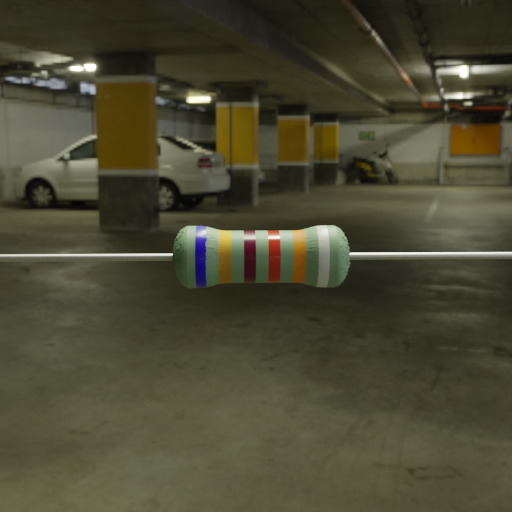
Resistor colour bands (in order): blue, gold, brown, red, orange, white